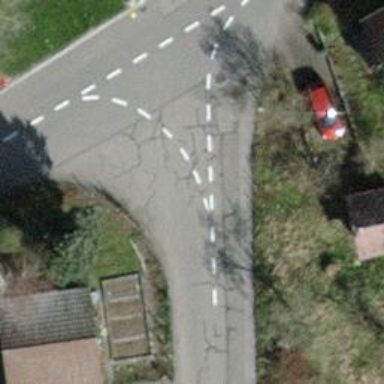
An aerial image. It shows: Smoothly paved residential road.